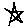
Label: star